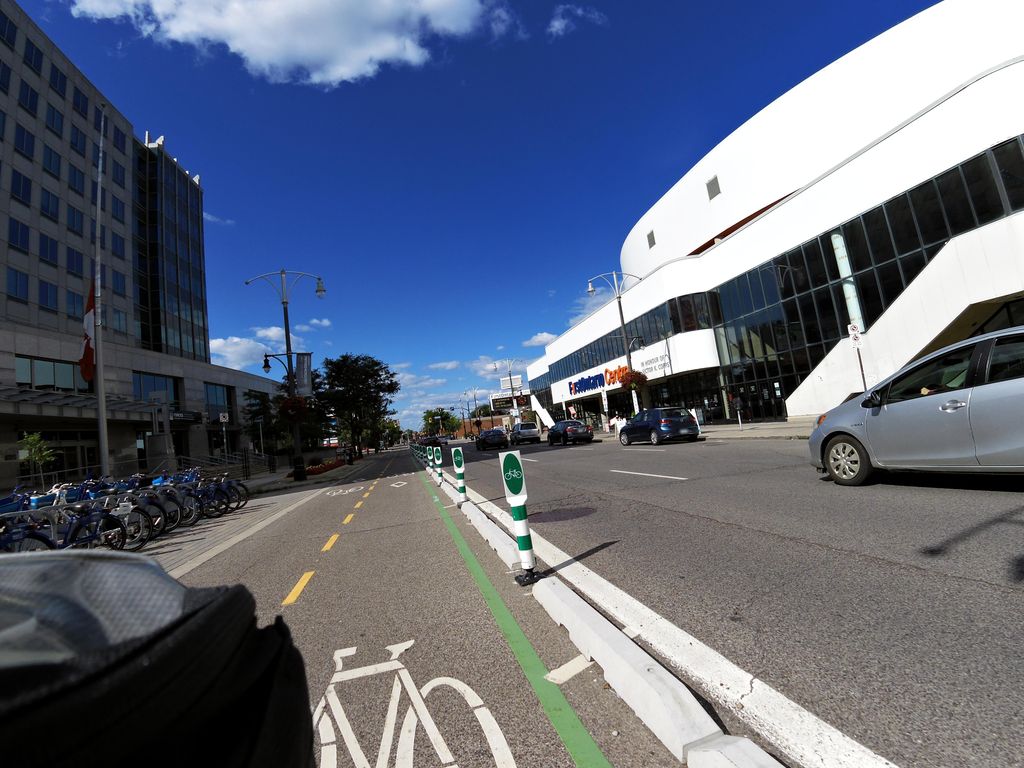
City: hamilton